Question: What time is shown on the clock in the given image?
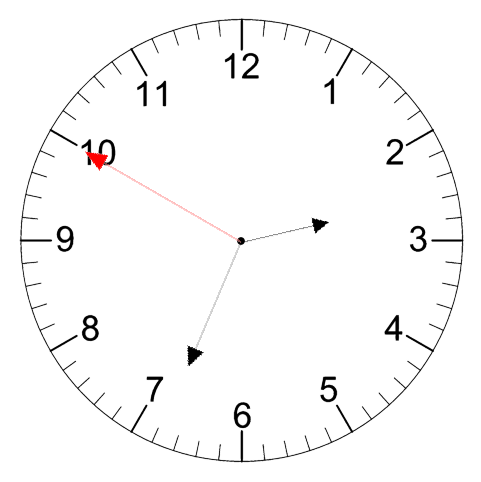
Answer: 02:33:50